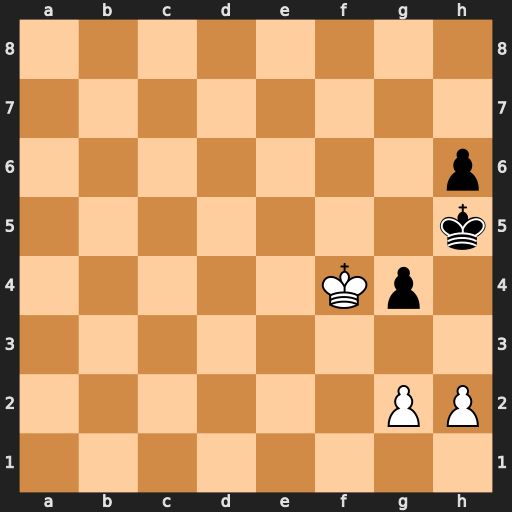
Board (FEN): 8/8/7p/7k/5Kp1/8/6PP/8
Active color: w
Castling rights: -
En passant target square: -
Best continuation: g3 Kg6 Kxg4